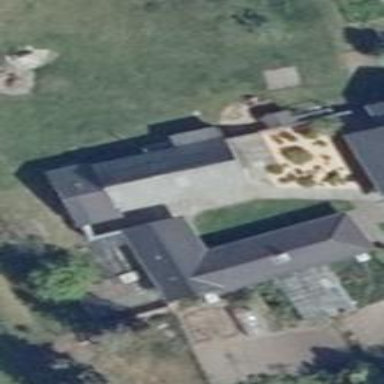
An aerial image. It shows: Building with flat grey roof.